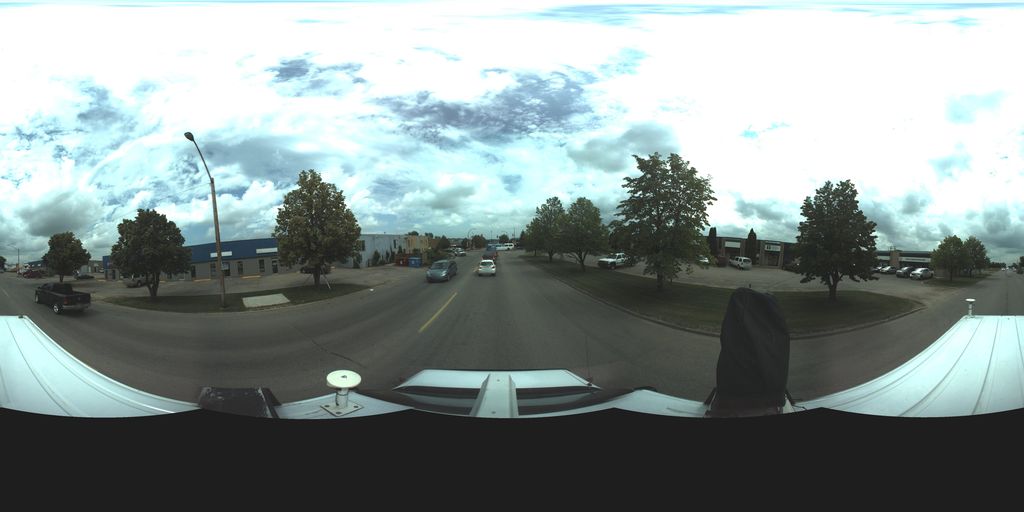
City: saskatoon